Question: I want to build my app with proguard rules, so I did this:
'''
buildTypes {
release {
minifyEnabled true
shrinkResources true
proguardFiles getDefaultProguardFile('proguard-android.txt'), 'proguard-rules.pro'
}
'''
And then I faced with this problems:
Image:

Stack trace:
'''
org.gradle.execution.MultipleBuildFailures: Build completed with 1 failures.
at org.gradle.initialization.DefaultGradleLauncher$ExecuteTasks.run(DefaultGradleLauncher.java:358)
at org.gradle.internal.operations.DefaultBuildOperationExecutor$RunnableBuildOperationWorker.execute(DefaultBuildOperationExecutor.java:300)
at org.gradle.internal.operations.DefaultBuildOperationExecutor$RunnableBuildOperationWorker.execute(DefaultBuildOperationExecutor.java:292)
at org.gradle.internal.operations.DefaultBuildOperationExecutor.execute(DefaultBuildOperationExecutor.java:174)
at org.gradle.internal.operations.DefaultBuildOperationExecutor.run(DefaultBuildOperationExecutor.java:90)
at org.gradle.internal.operations.DelegatingBuildOperationExecutor.run(DelegatingBuildOperationExecutor.java:31)
at org.gradle.initialization.DefaultGradleLauncher.runTasks(DefaultGradleLauncher.java:219)
at org.gradle.initialization.DefaultGradleLauncher.doBuildStages(DefaultGradleLauncher.java:149)
at org.gradle.initialization.DefaultGradleLauncher.executeTasks(DefaultGradleLauncher.java:124)
at org.gradle.internal.invocation.GradleBuildController$1.call(GradleBuildController.java:77)
at org.gradle.internal.invocation.GradleBuildController$1.call(GradleBuildController.java:74)
at org.gradle.internal.work.DefaultWorkerLeaseService.withLocks(DefaultWorkerLeaseService.java:154)
at org.gradle.internal.work.StopShieldingWorkerLeaseService.withLocks(StopShieldingWorkerLeaseService.java:38)
at org.gradle.internal.invocation.GradleBuildController.doBuild(GradleBuildController.java:96)
at org.gradle.internal.invocation.GradleBuildController.run(GradleBuildController.java:74)
at org.gradle.tooling.internal.provider.runner.BuildModelActionRunner.run(BuildModelActionRunner.java:55)
at org.gradle.launcher.exec.ChainingBuildActionRunner.run(ChainingBuildActionRunner.java:35)
at org.gradle.launcher.exec.ChainingBuildActionRunner.run(ChainingBuildActionRunner.java:35)
at org.gradle.tooling.internal.provider.ValidatingBuildActionRunner.run(ValidatingBuildActionRunner.java:32)
at org.gradle.launcher.exec.RunAsBuildOperationBuildActionRunner$3.run(RunAsBuildOperationBuildActionRunner.java:50)
at org.gradle.internal.operations.DefaultBuildOperationExecutor$RunnableBuildOperationWorker.execute(DefaultBuildOperationExecutor.java:300)
at org.gradle.internal.operations.DefaultBuildOperationExecutor$RunnableBuildOperationWorker.execute(DefaultBuildOperationExecutor.java:292)
at org.gradle.internal.operations.DefaultBuildOperationExecutor.execute(DefaultBuildOperationExecutor.java:174)
at org.gradle.internal.operations.DefaultBuildOperationExecutor.run(DefaultBuildOperationExecutor.java:90)
at org.gradle.internal.operations.DelegatingBuildOperationExecutor.run(DelegatingBuildOperationExecutor.java:31)
at org.gradle.launcher.exec.RunAsBuildOperationBuildActionRunner.run(RunAsBuildOperationBuildActionRunner.java:45)
at org.gradle.tooling.internal.provider.SubscribableBuildActionRunner.run(SubscribableBuildActionRunner.java:51)
at org.gradle.launcher.exec.InProcessBuildActionExecuter$1.transform(InProcessBuildActionExecuter.java:47)
at org.gradle.launcher.exec.InProcessBuildActionExecuter$1.transform(InProcessBuildActionExecuter.java:44)
at org.gradle.composite.internal.DefaultRootBuildState.run(DefaultRootBuildState.java:79)
at org.gradle.launcher.exec.InProcessBuildActionExecuter.execute(InProcessBuildActionExecuter.java:44)
at org.gradle.launcher.exec.InProcessBuildActionExecuter.execute(InProcessBuildActionExecuter.java:30)
at org.gradle.launcher.exec.BuildTreeScopeBuildActionExecuter.execute(BuildTreeScopeBuildActionExecuter.java:39)
at org.gradle.launcher.exec.BuildTreeScopeBuildActionExecuter.execute(BuildTreeScopeBuildActionExecuter.java:25)
at org.gradle.tooling.internal.provider.ContinuousBuildActionExecuter.execute(ContinuousBuildActionExecuter.java:80)
at org.gradle.tooling.internal.provider.ContinuousBuildActionExecuter.execute(ContinuousBuildActionExecuter.java:53)
at org.gradle.tooling.internal.provider.ServicesSetupBuildActionExecuter.execute(ServicesSetupBuildActionExecuter.java:62)
at org.gradle.tooling.internal.provider.ServicesSetupBuildActionExecuter.execute(ServicesSetupBuildActionExecuter.java:34)
at org.gradle.tooling.internal.provider.GradleThreadBuildActionExecuter.execute(GradleThreadBuildActionExecuter.java:36)
at org.gradle.tooling.internal.provider.GradleThreadBuildActionExecuter.execute(GradleThreadBuildActionExecuter.java:25)
at org.gradle.tooling.internal.provider.ParallelismConfigurationBuildActionExecuter.execute(ParallelismConfigurationBuildActionExecuter.java:43)
at org.gradle.tooling.internal.provider.ParallelismConfigurationBuildActionExecuter.execute(ParallelismConfigurationBuildActionExecuter.java:29)
at org.gradle.tooling.internal.provider.StartParamsValidatingActionExecuter.execute(StartParamsValidatingActionExecuter.java:59)
at org.gradle.tooling.internal.provider.StartParamsValidatingActionExecuter.execute(StartParamsValidatingActionExecuter.java:31)
at org.gradle.tooling.internal.provider.SessionFailureReportingActionExecuter.execute(SessionFailureReportingActionExecuter.java:59)
at org.gradle.tooling.internal.provider.SessionFailureReportingActionExecuter.execute(SessionFailureReportingActionExecuter.java:44)
at org.gradle.tooling.internal.provider.SetupLoggingActionExecuter.execute(SetupLoggingActionExecuter.java:46)
at org.gradle.tooling.internal.provider.SetupLoggingActionExecuter.execute(SetupLoggingActionExecuter.java:30)
at org.gradle.launcher.daemon.server.exec.ExecuteBuild.doBuild(ExecuteBuild.java:67)
at org.gradle.launcher.daemon.server.exec.BuildCommandOnly.execute(BuildCommandOnly.java:36)
at org.gradle.launcher.daemon.server.api.DaemonCommandExecution.proceed(DaemonCommandExecution.java:122)
at org.gradle.launcher.daemon.server.exec.WatchForDisconnection.execute(WatchForDisconnection.java:37)
at org.gradle.launcher.daemon.server.api.DaemonCommandExecution.proceed(DaemonCommandExecution.java:122)
at org.gradle.launcher.daemon.server.exec.ResetDeprecationLogger.execute(ResetDeprecationLogger.java:26)
at org.gradle.launcher.daemon.server.api.DaemonCommandExecution.proceed(DaemonCommandExecution.java:122)
at org.gradle.launcher.daemon.server.exec.RequestStopIfSingleUsedDaemon.execute(RequestStopIfSingleUsedDaemon.java:34)
at org.gradle.launcher.daemon.server.api.DaemonCommandExecution.proceed(DaemonCommandExecution.java:122)
at org.gradle.launcher.daemon.server.exec.ForwardClientInput$2.call(ForwardClientInput.java:74)
at org.gradle.launcher.daemon.server.exec.ForwardClientInput$2.call(ForwardClientInput.java:72)
at org.gradle.util.Swapper.swap(Swapper.java:38)
at org.gradle.launcher.daemon.server.exec.ForwardClientInput.execute(ForwardClientInput.java:72)
at org.gradle.launcher.daemon.server.api.DaemonCommandExecution.proceed(DaemonCommandExecution.java:122)
at org.gradle.launcher.daemon.server.exec.LogAndCheckHealth.execute(LogAndCheckHealth.java:55)
at org.gradle.launcher.daemon.server.api.DaemonCommandExecution.proceed(DaemonCommandExecution.java:122)
at org.gradle.launcher.daemon.server.exec.LogToClient.doBuild(LogToClient.java:62)
at org.gradle.launcher.daemon.server.exec.BuildCommandOnly.execute(BuildCommandOnly.java:36)
at org.gradle.launcher.daemon.server.api.DaemonCommandExecution.proceed(DaemonCommandExecution.java:122)
at org.gradle.launcher.daemon.server.exec.EstablishBuildEnvironment.doBuild(EstablishBuildEnvironment.java:81)
at org.gradle.launcher.daemon.server.exec.BuildCommandOnly.execute(BuildCommandOnly.java:36)
at org.gradle.launcher.daemon.server.api.DaemonCommandExecution.proceed(DaemonCommandExecution.java:122)
at org.gradle.launcher.daemon.server.exec.StartBuildOrRespondWithBusy$1.run(StartBuildOrRespondWithBusy.java:50)
at org.gradle.launcher.daemon.server.DaemonStateCoordinator$1.run(DaemonStateCoordinator.java:295)
at org.gradle.internal.concurrent.ExecutorPolicy$CatchAndRecordFailures.onExecute(ExecutorPolicy.java:63)
at org.gradle.internal.concurrent.ManagedExecutorImpl$1.run(ManagedExecutorImpl.java:46)
at java.util.concurrent.ThreadPoolExecutor.runWorker(ThreadPoolExecutor.java:1142)
at java.util.concurrent.ThreadPoolExecutor$Worker.run(ThreadPoolExecutor.java:617)
at org.gradle.internal.concurrent.ThreadFactoryImpl$ManagedThreadRunnable.run(ThreadFactoryImpl.java:55)
at java.lang.Thread.run(Thread.java:745)
Caused by: org.gradle.api.tasks.TaskExecutionException: Execution failed for task ':app:transformClassesAndResourcesWithProguardForDevRelease'.
at org.gradle.api.internal.tasks.execution.ExecuteActionsTaskExecuter.executeActions(ExecuteActionsTaskExecuter.java:110)
at org.gradle.api.internal.tasks.execution.ExecuteActionsTaskExecuter.execute(ExecuteActionsTaskExecuter.java:77)
at org.gradle.api.internal.tasks.execution.OutputDirectoryCreatingTaskExecuter.execute(OutputDirectoryCreatingTaskExecuter.java:51)
at org.gradle.api.internal.tasks.execution.SkipUpToDateTaskExecuter.execute(SkipUpToDateTaskExecuter.java:59)
at org.gradle.api.internal.tasks.execution.ResolveTaskOutputCachingStateExecuter.execute(ResolveTaskOutputCachingStateExecuter.java:54)
at org.gradle.api.internal.tasks.execution.ValidatingTaskExecuter.execute(ValidatingTaskExecuter.java:59)
at org.gradle.api.internal.tasks.execution.SkipEmptySourceFilesTaskExecuter.execute(SkipEmptySourceFilesTaskExecuter.java:101)
at org.gradle.api.internal.tasks.execution.FinalizeInputFilePropertiesTaskExecuter.execute(FinalizeInputFilePropertiesTaskExecuter.java:44)
at org.gradle.api.internal.tasks.execution.CleanupStaleOutputsExecuter.execute(CleanupStaleOutputsExecuter.java:91)
at org.gradle.api.internal.tasks.execution.ResolveTaskArtifactStateTaskExecuter.execute(ResolveTaskArtifactStateTaskExecuter.java:62)
at org.gradle.api.internal.tasks.execution.SkipTaskWithNoActionsExecuter.execute(SkipTaskWithNoActionsExecuter.java:59)
at org.gradle.api.internal.tasks.execution.SkipOnlyIfTaskExecuter.execute(SkipOnlyIfTaskExecuter.java:54)
at org.gradle.api.internal.tasks.execution.ExecuteAtMostOnceTaskExecuter.execute(ExecuteAtMostOnceTaskExecuter.java:43)
at org.gradle.api.internal.tasks.execution.CatchExceptionTaskExecuter.execute(CatchExceptionTaskExecuter.java:34)
at org.gradle.api.internal.tasks.execution.EventFiringTaskExecuter$1.run(EventFiringTaskExecuter.java:51)
at org.gradle.internal.operations.DefaultBuildOperationExecutor$RunnableBuildOperationWorker.execute(DefaultBuildOperationExecutor.java:300)
at org.gradle.internal.operations.DefaultBuildOperationExecutor$RunnableBuildOperationWorker.execute(DefaultBuildOperationExecutor.java:292)
at org.gradle.internal.operations.DefaultBuildOperationExecutor.execute(DefaultBuildOperationExecutor.java:174)
at org.gradle.internal.operations.DefaultBuildOperationExecutor.run(DefaultBuildOperationExecutor.java:90)
at org.gradle.internal.operations.DelegatingBuildOperationExecutor.run(DelegatingBuildOperationExecutor.java:31)
at org.gradle.api.internal.tasks.execution.EventFiringTaskExecuter.execute(EventFiringTaskExecuter.java:46)
at org.gradle.execution.taskgraph.LocalTaskInfoExecutor.execute(LocalTaskInfoExecutor.java:42)
at org.gradle.execution.taskgraph.DefaultTaskExecutionGraph$BuildOperationAwareWorkItemExecutor.execute(DefaultTaskExecutionGraph.java:277)
at org.gradle.execution.taskgraph.DefaultTaskExecutionGraph$BuildOperationAwareWorkItemExecutor.execute(DefaultTaskExecutionGraph.java:262)
at org.gradle.execution.taskgraph.DefaultTaskPlanExecutor$ExecutorWorker$1.execute(DefaultTaskPlanExecutor.java:135)
at org.gradle.execution.taskgraph.DefaultTaskPlanExecutor$ExecutorWorker$1.execute(DefaultTaskPlanExecutor.java:130)
at org.gradle.execution.taskgraph.DefaultTaskPlanExecutor$ExecutorWorker.execute(DefaultTaskPlanExecutor.java:200)
at org.gradle.execution.taskgraph.DefaultTaskPlanExecutor$ExecutorWorker.executeWithWork(DefaultTaskPlanExecutor.java:191)
at org.gradle.execution.taskgraph.DefaultTaskPlanExecutor$ExecutorWorker.run(DefaultTaskPlanExecutor.java:130)
... 6 more
Caused by: java.lang.RuntimeException: Job failed, see logs for details
at com.android.build.gradle.internal.transforms.ProGuardTransform.transform(ProGuardTransform.java:209)
at com.android.build.gradle.internal.pipeline.TransformTask$2.call(TransformTask.java:239)
at com.android.build.gradle.internal.pipeline.TransformTask$2.call(TransformTask.java:235)
at com.android.builder.profile.ThreadRecorder.record(ThreadRecorder.java:102)
at com.android.build.gradle.internal.pipeline.TransformTask.transform(TransformTask.java:230)
at sun.reflect.NativeMethodAccessorImpl.invoke0(Native Method)
at sun.reflect.NativeMethodAccessorImpl.invoke(NativeMethodAccessorImpl.java:62)
at sun.reflect.DelegatingMethodAccessorImpl.invoke(DelegatingMethodAccessorImpl.java:43)
at java.lang.reflect.Method.invoke(Method.java:498)
at org.gradle.internal.reflect.JavaMethod.invoke(JavaMethod.java:73)
at org.gradle.api.internal.project.taskfactory.IncrementalTaskAction.doExecute(IncrementalTaskAction.java:50)
at org.gradle.api.internal.project.taskfactory.StandardTaskAction.execute(StandardTaskAction.java:39)
at org.gradle.api.internal.project.taskfactory.StandardTaskAction.execute(StandardTaskAction.java:26)
at org.gradle.api.internal.tasks.execution.ExecuteActionsTaskExecuter$1.run(ExecuteActionsTaskExecuter.java:131)
at org.gradle.internal.operations.DefaultBuildOperationExecutor$RunnableBuildOperationWorker.execute(DefaultBuildOperationExecutor.java:300)
at org.gradle.internal.operations.DefaultBuildOperationExecutor$RunnableBuildOperationWorker.execute(DefaultBuildOperationExecutor.java:292)
at org.gradle.internal.operations.DefaultBuildOperationExecutor.execute(DefaultBuildOperationExecutor.java:174)
at org.gradle.internal.operations.DefaultBuildOperationExecutor.run(DefaultBuildOperationExecutor.java:90)
at org.gradle.internal.operations.DelegatingBuildOperationExecutor.run(DelegatingBuildOperationExecutor.java:31)
at org.gradle.api.internal.tasks.execution.ExecuteActionsTaskExecuter.executeAction(ExecuteActionsTaskExecuter.java:120)
at org.gradle.api.internal.tasks.execution.ExecuteActionsTaskExecuter.executeActions(ExecuteActionsTaskExecuter.java:99)
... 34 more
Caused by: java.io.IOException: Please correct the above warnings first.
at proguard.Initializer.execute(Initializer.java:485)
at proguard.ProGuard.initialize(ProGuard.java:271)
at proguard.ProGuard.execute(ProGuard.java:113)
at com.android.build.gradle.internal.transforms.BaseProguardAction.runProguard(BaseProguardAction.java:66)
at com.android.build.gradle.internal.transforms.ProGuardTransform.doMinification(ProGuardTransform.java:274)
at com.android.build.gradle.internal.transforms.ProGuardTransform.access$000(ProGuardTransform.java:67)
at com.android.build.gradle.internal.transforms.ProGuardTransform$1.run(ProGuardTransform.java:178)
at com.android.builder.tasks.Job.runTask(Job.java:47)
at com.android.build.gradle.tasks.SimpleWorkQueue$EmptyThreadContext.runTask(SimpleWorkQueue.java:41)
at com.android.builder.tasks.WorkQueue.run(WorkQueue.java:282)
... 1 more
'''
(Module: app)
'''
buildscript {
repositories {
maven { url 'https://maven.fabric.io/public' }
}
dependencies {
classpath 'io.fabric.tools:gradle:1.28.0'
}
}
apply plugin: 'com.android.application'
repositories {
maven { url 'https://maven.fabric.io/public' }
}
apply plugin: 'com.google.gms.google-services'
apply plugin: 'io.fabric'
android {
compileSdkVersion 28
defaultConfig {
applicationId "com.nlapin.youthsongs"
minSdkVersion 19
targetSdkVersion 28
versionCode 2
versionName "0.2"
flavorDimensions "default"
multiDexEnabled true
}
buildTypes {
release {
minifyEnabled true
shrinkResources true
proguardFiles getDefaultProguardFile('proguard-android.txt'), 'proguard-rules.pro'
}
debug{
minifyEnabled true
proguardFiles getDefaultProguardFile('proguard-android.txt'), 'proguard-rules.pro'
}
}
productFlavors {
dev {
applicationIdSuffix ".dev"
}
live {}
}
compileOptions {
sourceCompatibility JavaVersion.VERSION_1_8
targetCompatibility JavaVersion.VERSION_1_8
}
}
dependencies {
implementation fileTree(dir: 'libs', include: ['*.jar'])
implementation 'androidx.appcompat:appcompat:1.1.0-alpha03'
implementation 'androidx.constraintlayout:constraintlayout:2.0.0-alpha3'
implementation 'com.jakewharton:butterknife:10.1.0'
implementation 'androidx.legacy:legacy-support-v4:1.0.0'
annotationProcessor 'com.jakewharton:butterknife-compiler:10.1.0'
implementation 'androidx.cardview:cardview:1.0.0'
implementation 'androidx.recyclerview:recyclerview:1.1.0-alpha03'
implementation 'com.google.android.material:material:1.1.0-alpha04'
implementation "com.airbnb.android:lottie:2.8.0"
implementation 'com.google.guava:guava:27.0.1-jre'
//Firebase
implementation 'com.google.firebase:firebase-messaging:17.5.0'
implementation 'com.google.firebase:firebase-core:16.0.8'
implementation 'com.crashlytics.sdk.android:crashlytics:2.9.9'
implementation 'com.google.firebase:firebase-firestore:18.1.0'
//animations, transitions in app
implementation 'androidx.navigation:navigation-fragment-ktx:2.0.0'
}
'''
'''
-keep class androidx.appcompat.widget.** { *; }
-keep class com.google.android.gms.** { *; }
-dontwarn com.google.android.gms.**
'''
I don't know what I have to paste in file. I found in Google some solutions (like looking for progualrd-rules for all my libraries nd adding them), but it doesn't help me.
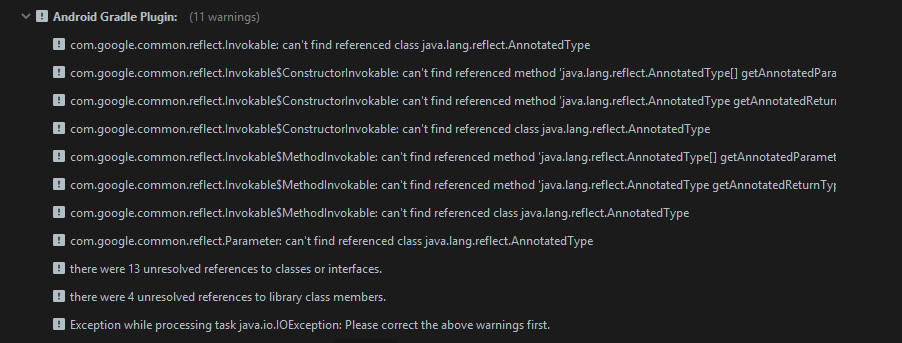
Answer: I add this line in :
'-dontwarn com.google.common.**' and it builds successfully.